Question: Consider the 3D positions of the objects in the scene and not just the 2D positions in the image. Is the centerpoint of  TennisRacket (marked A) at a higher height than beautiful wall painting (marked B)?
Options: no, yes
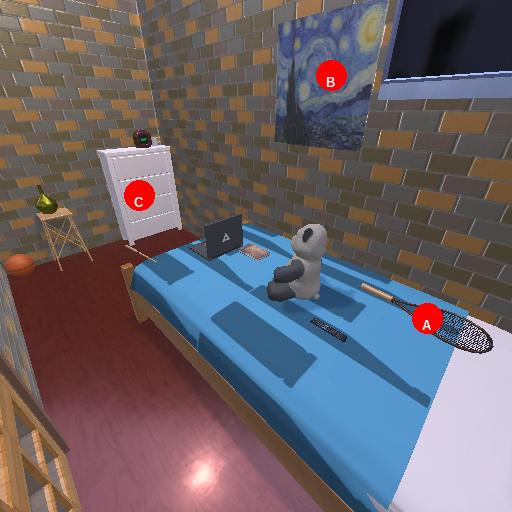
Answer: no